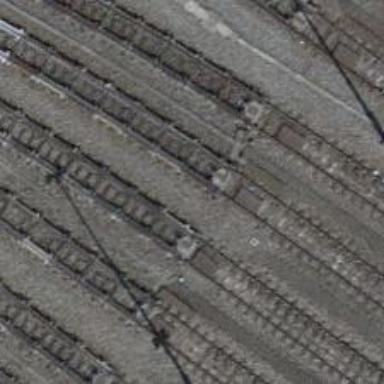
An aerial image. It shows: Single-track railway yard with beam retarder.